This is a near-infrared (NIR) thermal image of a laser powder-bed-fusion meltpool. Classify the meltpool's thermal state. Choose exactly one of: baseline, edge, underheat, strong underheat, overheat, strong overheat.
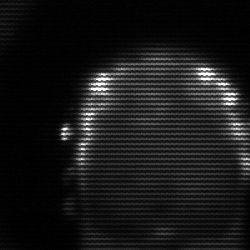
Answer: baseline